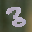
Label: 3